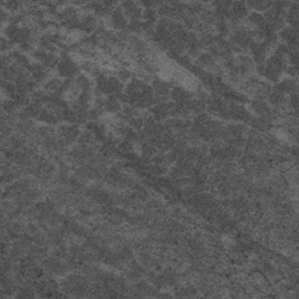
Label: frost